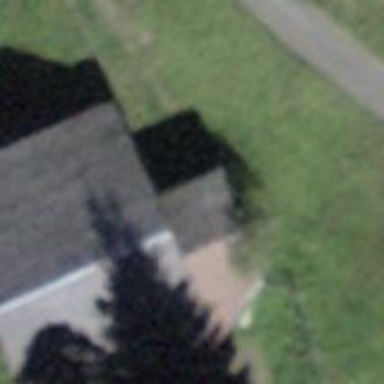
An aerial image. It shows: Farm building.